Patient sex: M
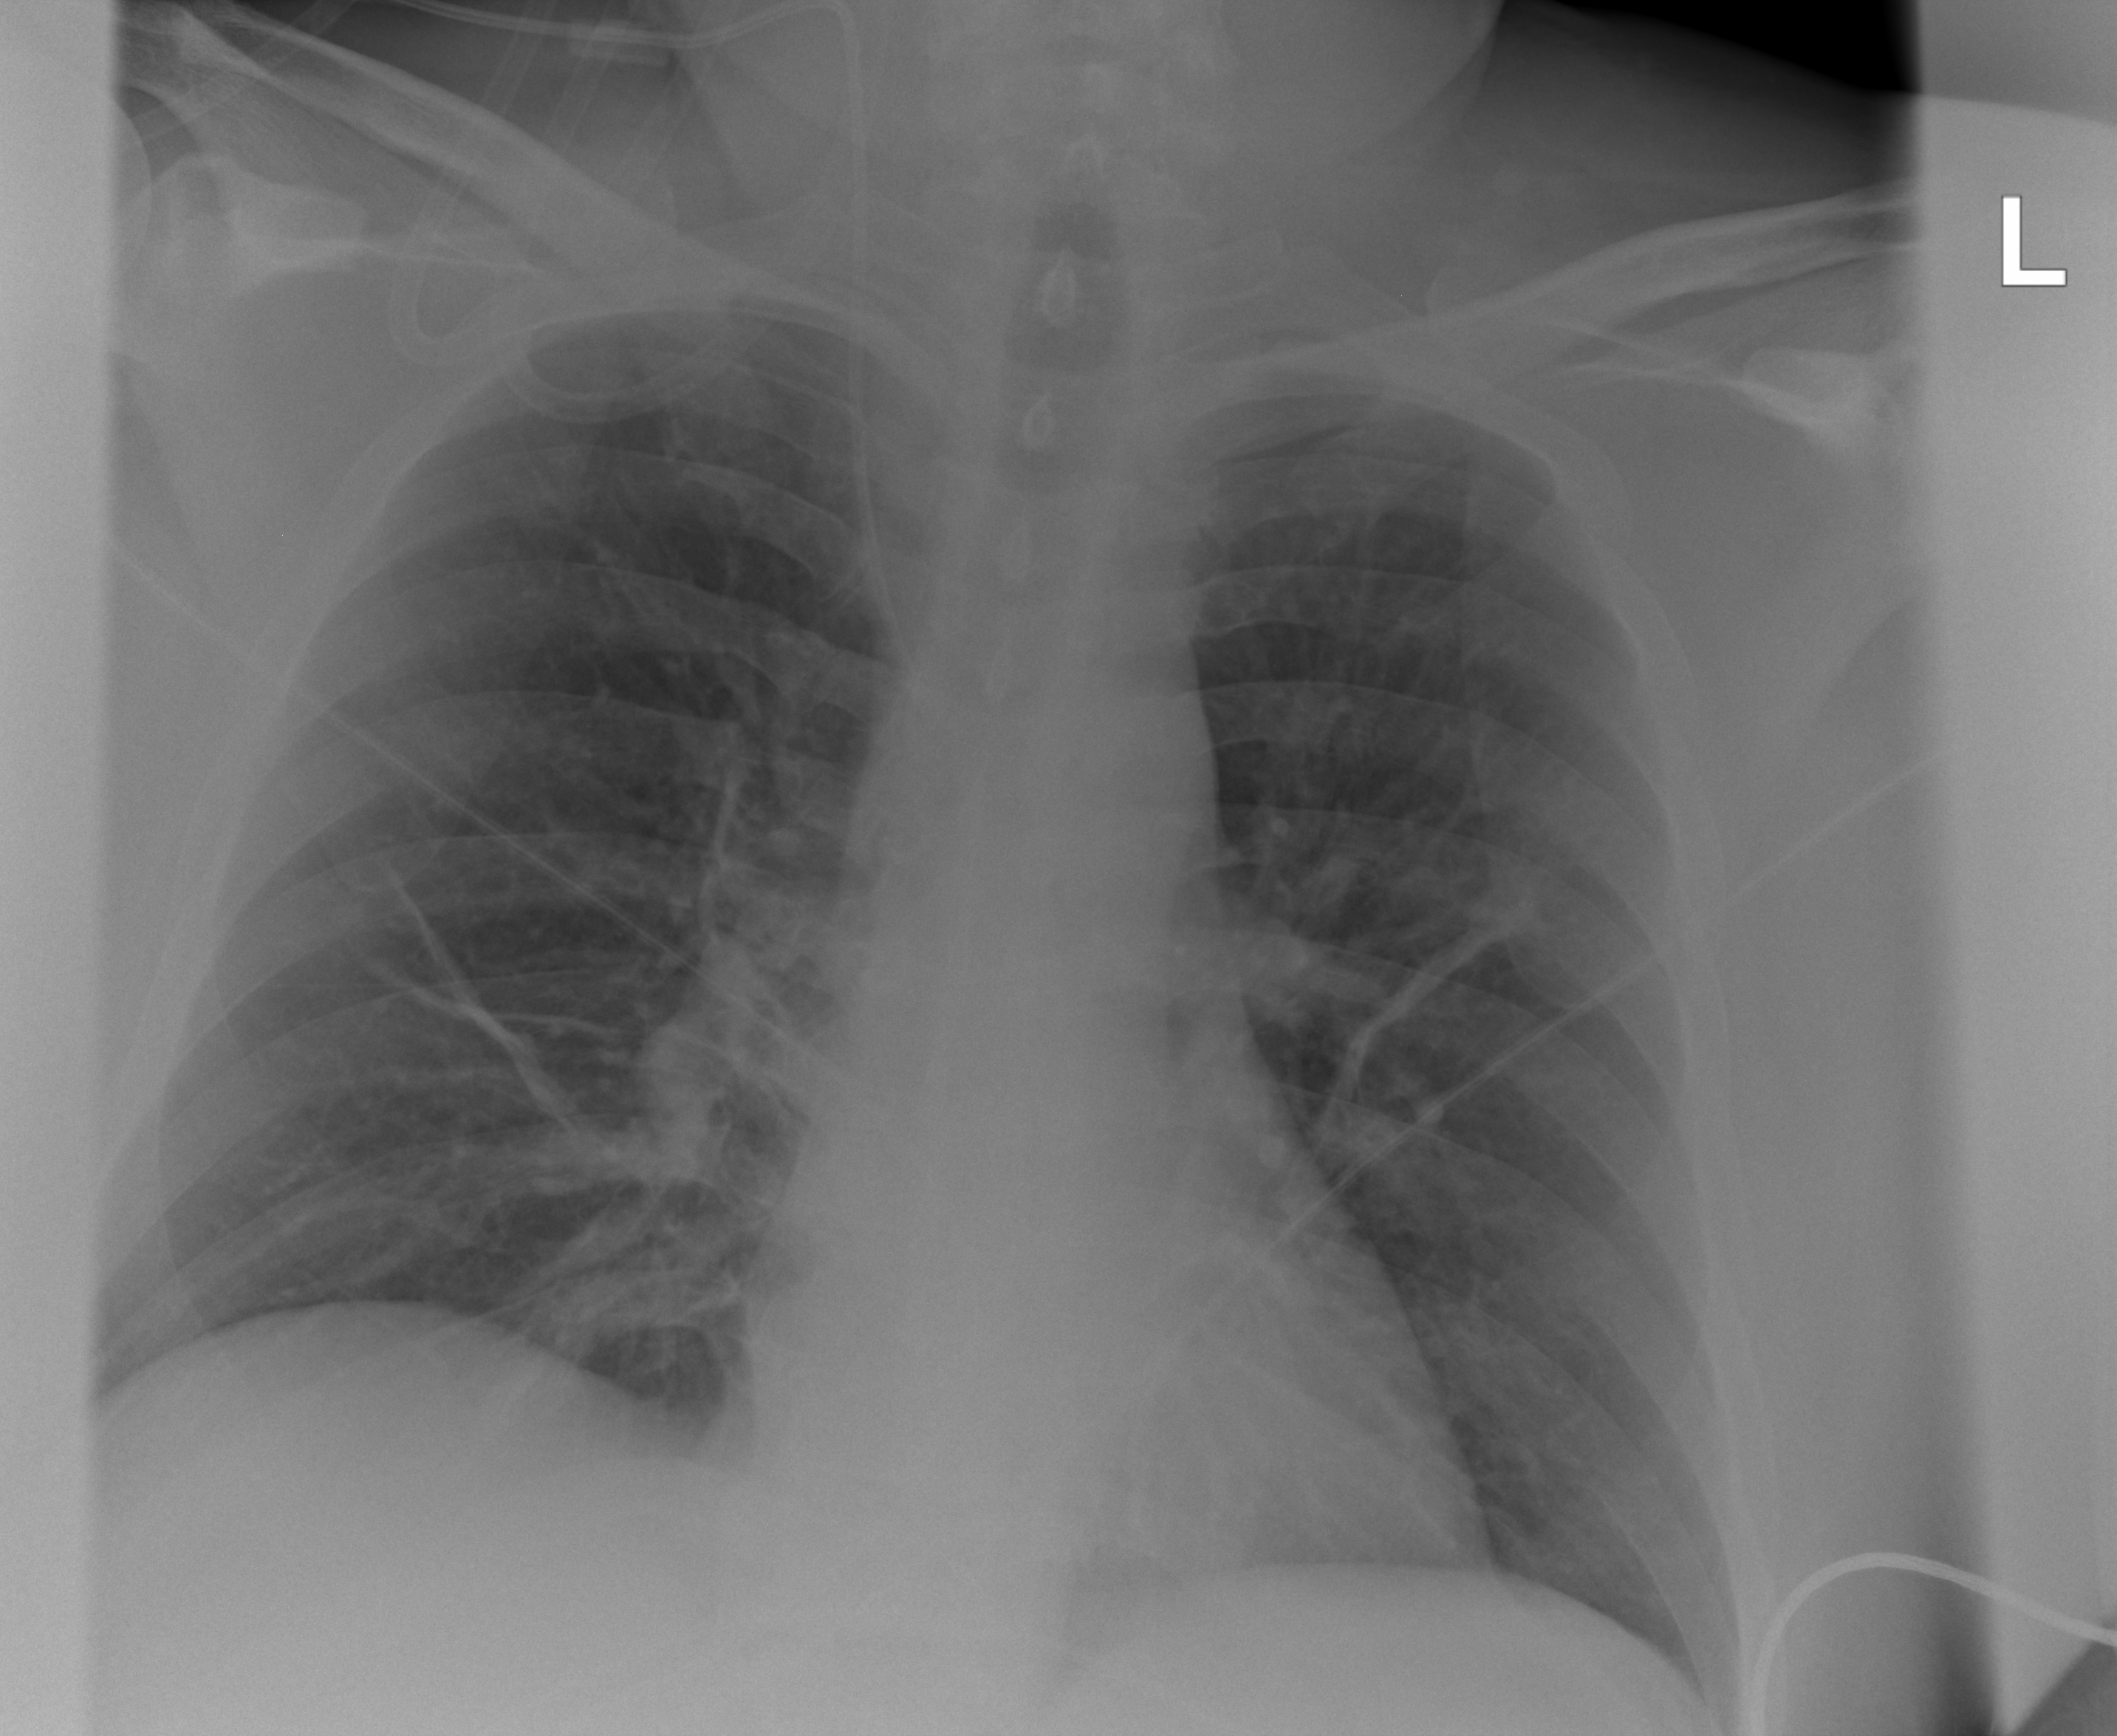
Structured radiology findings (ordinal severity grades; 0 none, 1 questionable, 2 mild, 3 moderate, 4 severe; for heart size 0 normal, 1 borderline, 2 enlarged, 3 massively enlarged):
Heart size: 0
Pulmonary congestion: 0
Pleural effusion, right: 0
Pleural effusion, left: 0
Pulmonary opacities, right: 0
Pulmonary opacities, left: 0
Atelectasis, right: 2
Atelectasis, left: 2